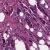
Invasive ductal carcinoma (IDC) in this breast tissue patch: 1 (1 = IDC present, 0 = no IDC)